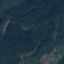
Land use / land cover: Forest